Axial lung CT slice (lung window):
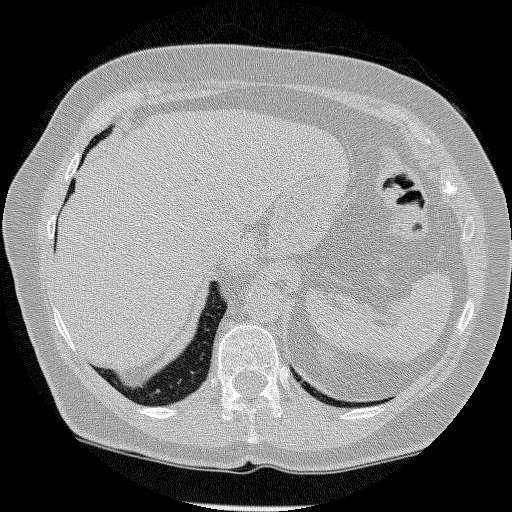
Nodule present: no